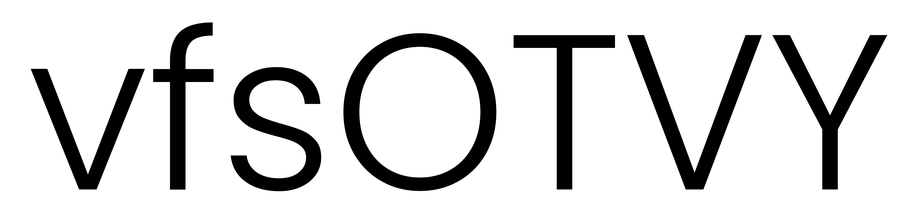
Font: Poppins-Light